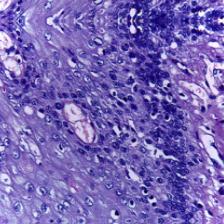
Diagnosis: Normal